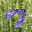
Label: 7